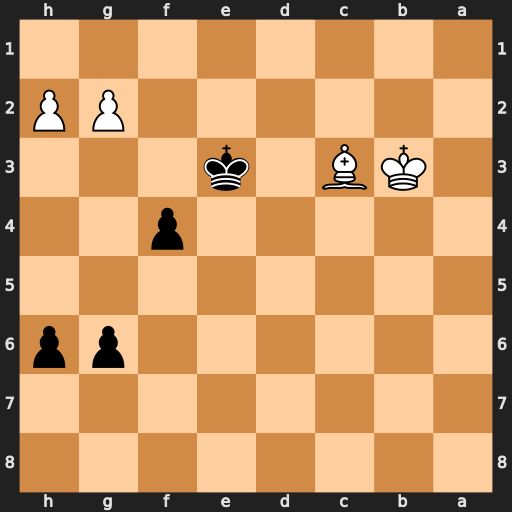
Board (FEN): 8/8/6pp/8/5p2/1KB1k3/6PP/8
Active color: b
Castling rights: -
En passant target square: -
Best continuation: Kf2 Be5 g5